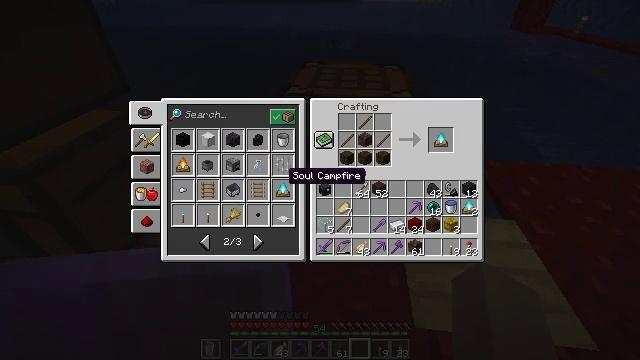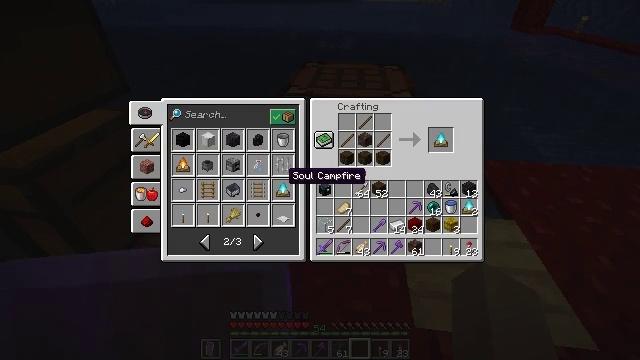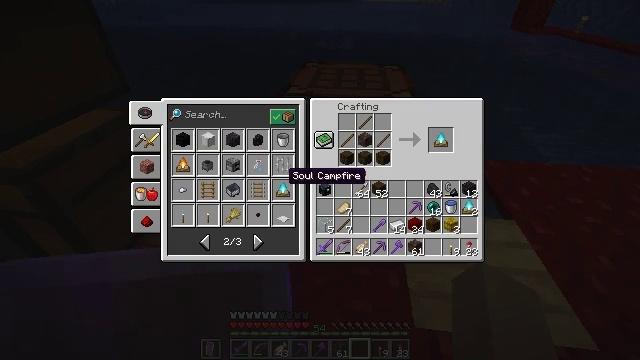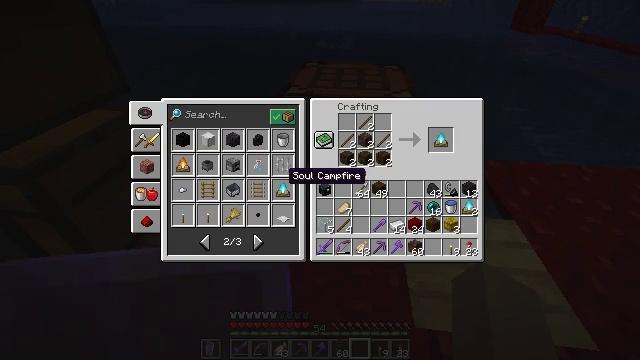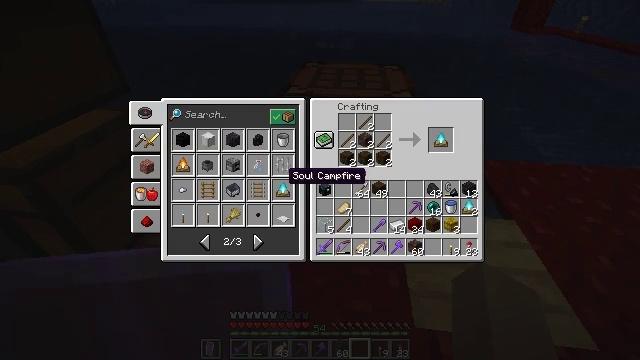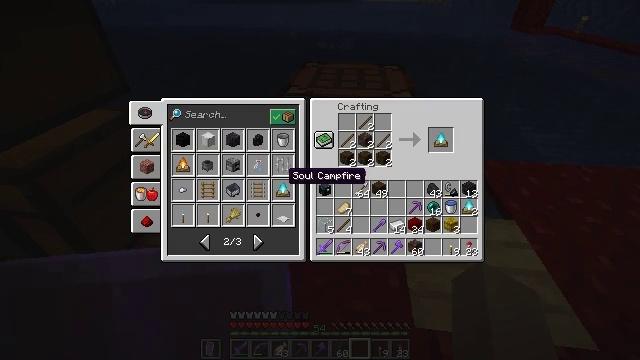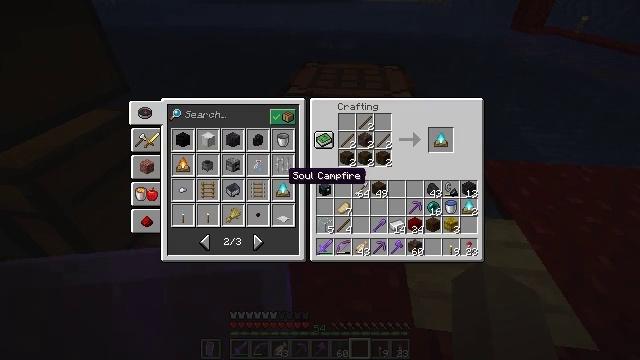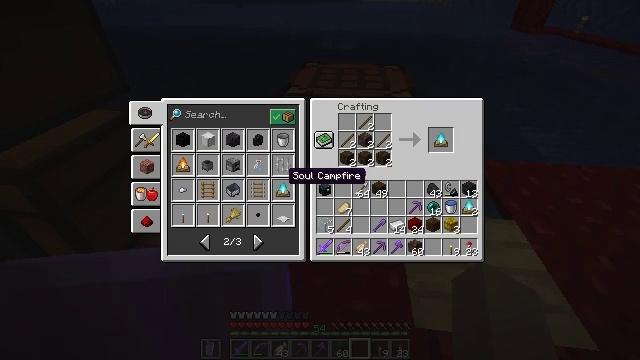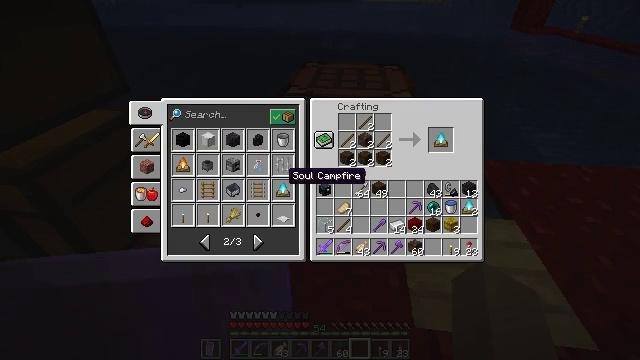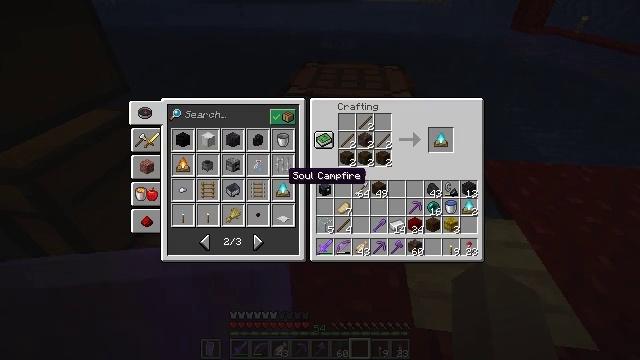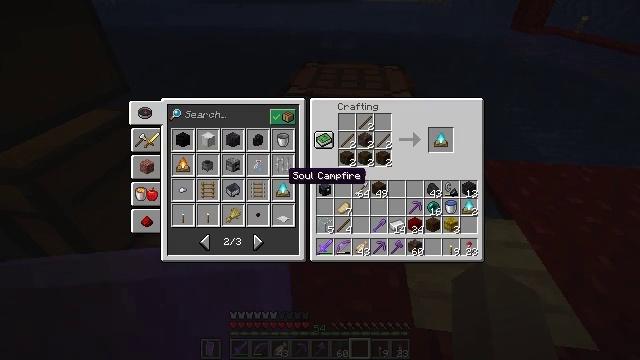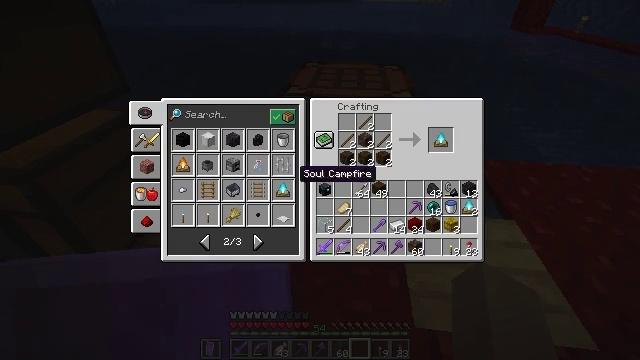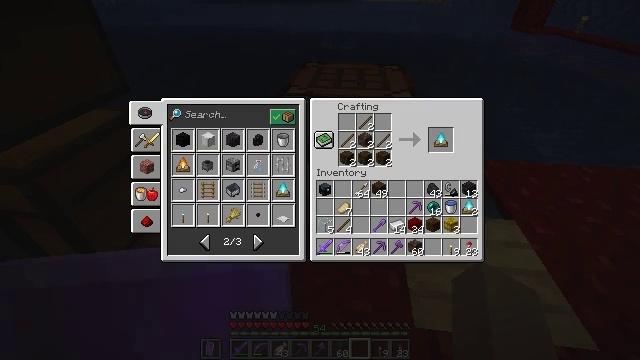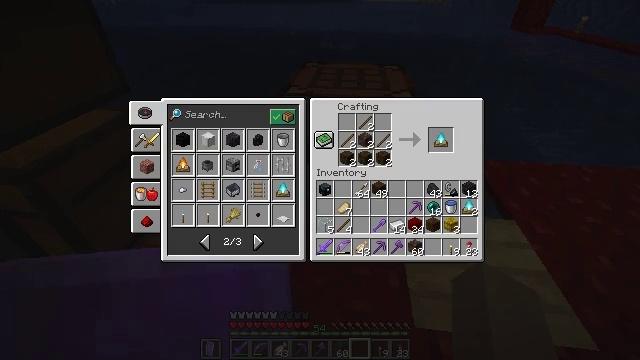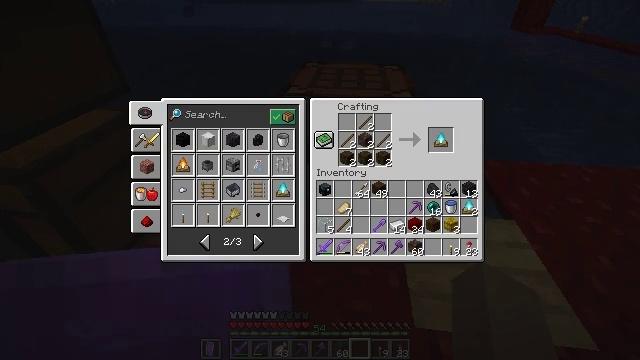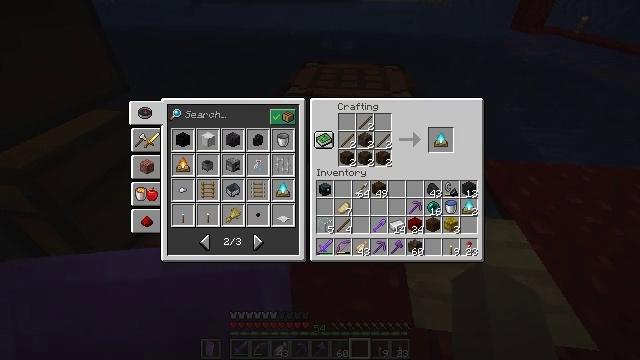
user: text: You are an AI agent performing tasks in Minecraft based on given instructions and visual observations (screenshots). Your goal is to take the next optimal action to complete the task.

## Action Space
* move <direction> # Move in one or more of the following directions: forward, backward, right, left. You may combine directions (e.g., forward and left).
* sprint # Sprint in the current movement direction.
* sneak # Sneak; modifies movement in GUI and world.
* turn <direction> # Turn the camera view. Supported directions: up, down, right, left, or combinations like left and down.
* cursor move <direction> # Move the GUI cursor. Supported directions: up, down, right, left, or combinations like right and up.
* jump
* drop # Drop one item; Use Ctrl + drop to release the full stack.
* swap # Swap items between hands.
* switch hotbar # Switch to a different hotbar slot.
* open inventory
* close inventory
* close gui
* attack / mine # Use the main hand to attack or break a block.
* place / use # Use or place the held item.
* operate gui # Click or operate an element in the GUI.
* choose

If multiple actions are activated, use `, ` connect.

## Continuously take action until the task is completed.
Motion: motion action
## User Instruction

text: Create a soul campfire at the crafting table.
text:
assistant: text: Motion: no_op
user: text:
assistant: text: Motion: no_op
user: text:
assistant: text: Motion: no_op
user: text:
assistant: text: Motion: no_op
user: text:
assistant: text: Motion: no_op
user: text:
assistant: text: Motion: no_op
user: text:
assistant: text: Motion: no_op
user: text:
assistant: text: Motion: no_op
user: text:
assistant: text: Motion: no_op
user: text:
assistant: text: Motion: no_op
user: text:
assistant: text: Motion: turn right
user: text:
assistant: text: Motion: turn right and up
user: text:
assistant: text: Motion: turn right and up
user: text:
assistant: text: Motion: no_op
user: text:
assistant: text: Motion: no_op
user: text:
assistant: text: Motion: sneak
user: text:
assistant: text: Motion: sneak
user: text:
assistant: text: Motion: sneak
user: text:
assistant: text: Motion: sneak, turn left and down
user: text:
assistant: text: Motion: sneak
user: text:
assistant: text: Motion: sneak
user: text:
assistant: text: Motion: sneak
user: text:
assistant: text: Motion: sneak
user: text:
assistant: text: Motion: sneak
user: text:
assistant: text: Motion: sneak
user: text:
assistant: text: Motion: sneak, attack / mine
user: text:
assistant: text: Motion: sneak, attack / mine
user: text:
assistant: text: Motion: sneak, attack / mine
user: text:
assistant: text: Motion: sneak, attack / mine
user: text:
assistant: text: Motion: sneak, attack / mine